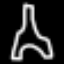
Label: The Eiffel Tower